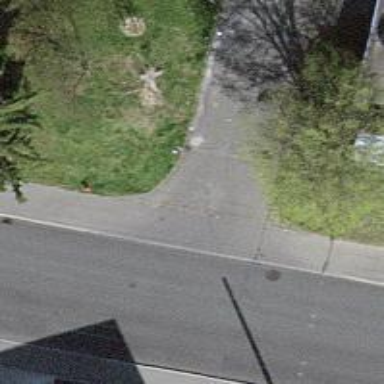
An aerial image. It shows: Unmarked crossing on the road.